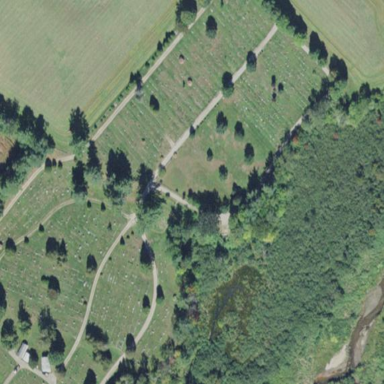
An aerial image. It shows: Cemetery.